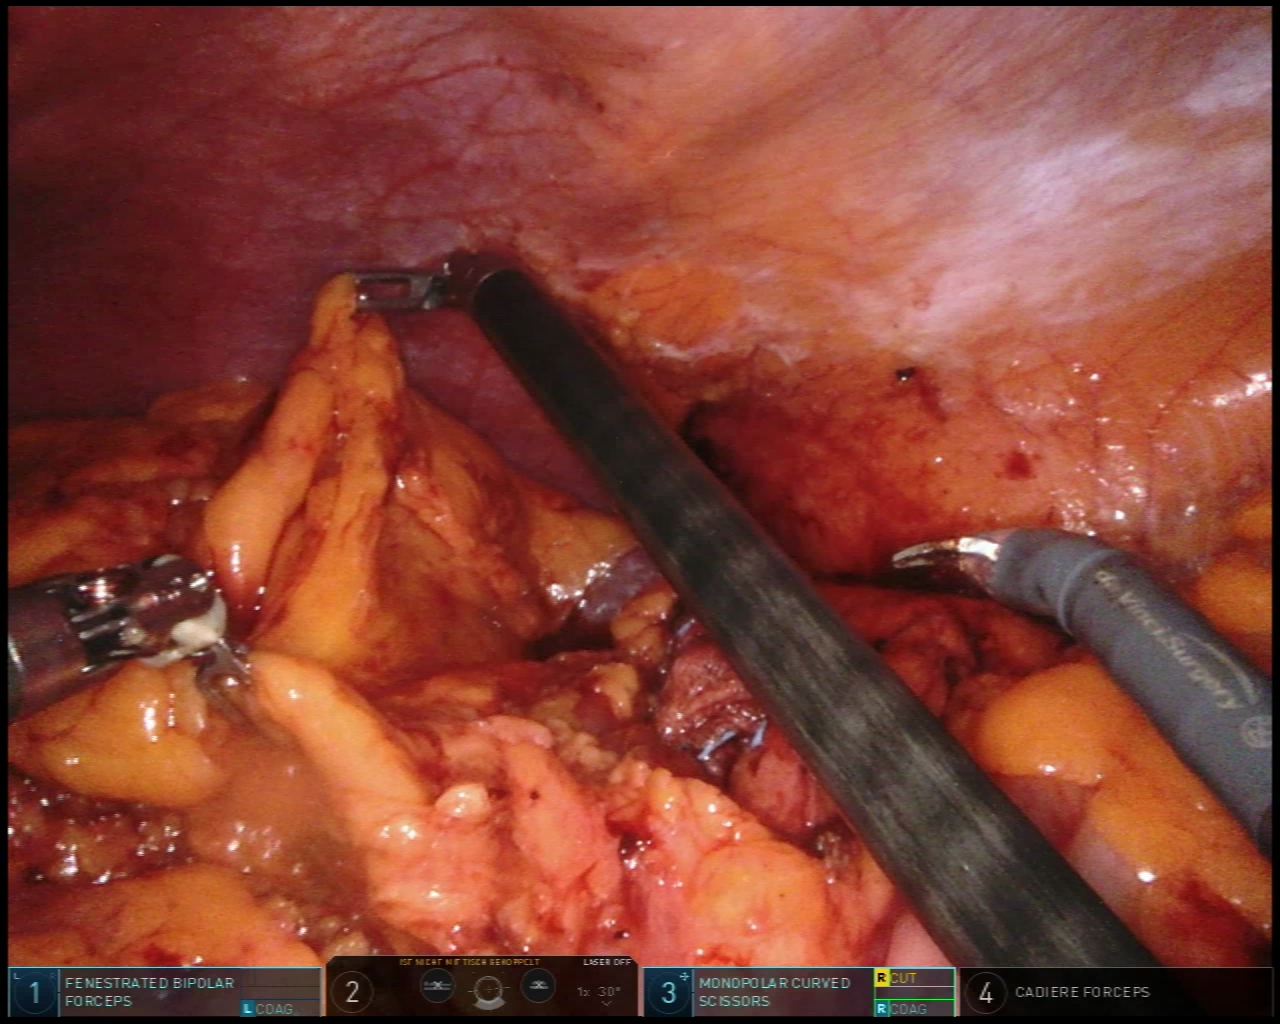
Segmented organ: spleen
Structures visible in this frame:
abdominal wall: yes
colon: yes
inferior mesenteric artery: no
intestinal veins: no
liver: no
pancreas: no
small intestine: no
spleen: yes
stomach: no
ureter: no
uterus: no
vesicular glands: no